Current action and preconditions to check: trajectory_clear

Your task: For each precondition in the list above, predict whether it will hold at this action.

Consider the current scene as observed from the mobile robot's camera, and analyze the predicted future states of all dynamic agents (e.g., people, animals, vehicles, or any moving entities) within the NEXT SECOND.

IMPORTANT: Only answer "very likely" if you are absolutely certain—based on strong, clear evidence—that a dynamic agent will violate the precondition in the predicted future state. Do NOT answer "very likely" for unlikely, ambiguous, or low-probability risks.

Ask yourself for each precondition: Is there a high probability, with clear and convincing evidence, that the predicted future states of any dynamic agent will interfere with the predicted future state of the currently executing action within the NEXT SECOND, causing that precondition to fail?

Assess the risk level based on these predictions. Use "likely" or "very likely" if motions create a clear risk of interference.

Use "neutral" or "improbable" if agents are nearby but their predicted paths are clearly diverging or non-conflicting.

Failure Risk Categories: "very improbable", "improbable", "neutral", "likely", "very likely"

Answer Format: Output ONLY the probability_of_failure value from these categories: "very improbable", "improbable", "neutral", "likely", "very likely"

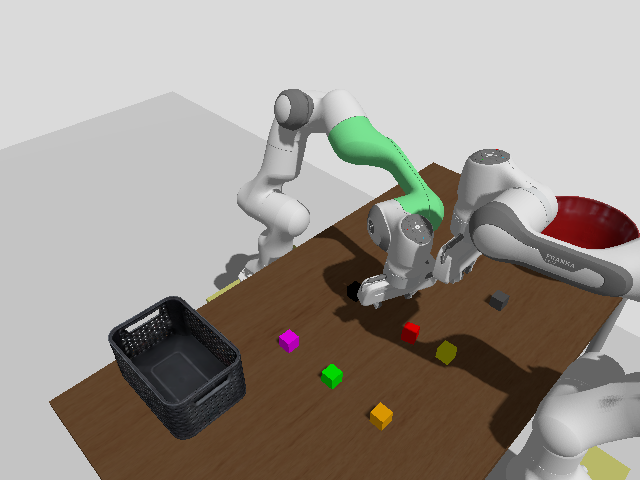

Answer: neutral